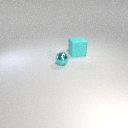
large cyan rubber cube to the right of small cyan metal sphere